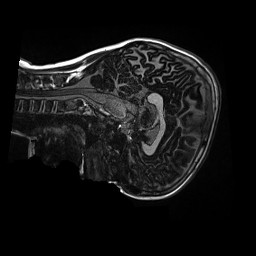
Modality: MP2RAGE
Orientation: sagittal
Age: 9
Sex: male
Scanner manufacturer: siemens
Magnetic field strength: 3 T
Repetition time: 4 s
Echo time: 0.00303 s